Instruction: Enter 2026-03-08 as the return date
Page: home
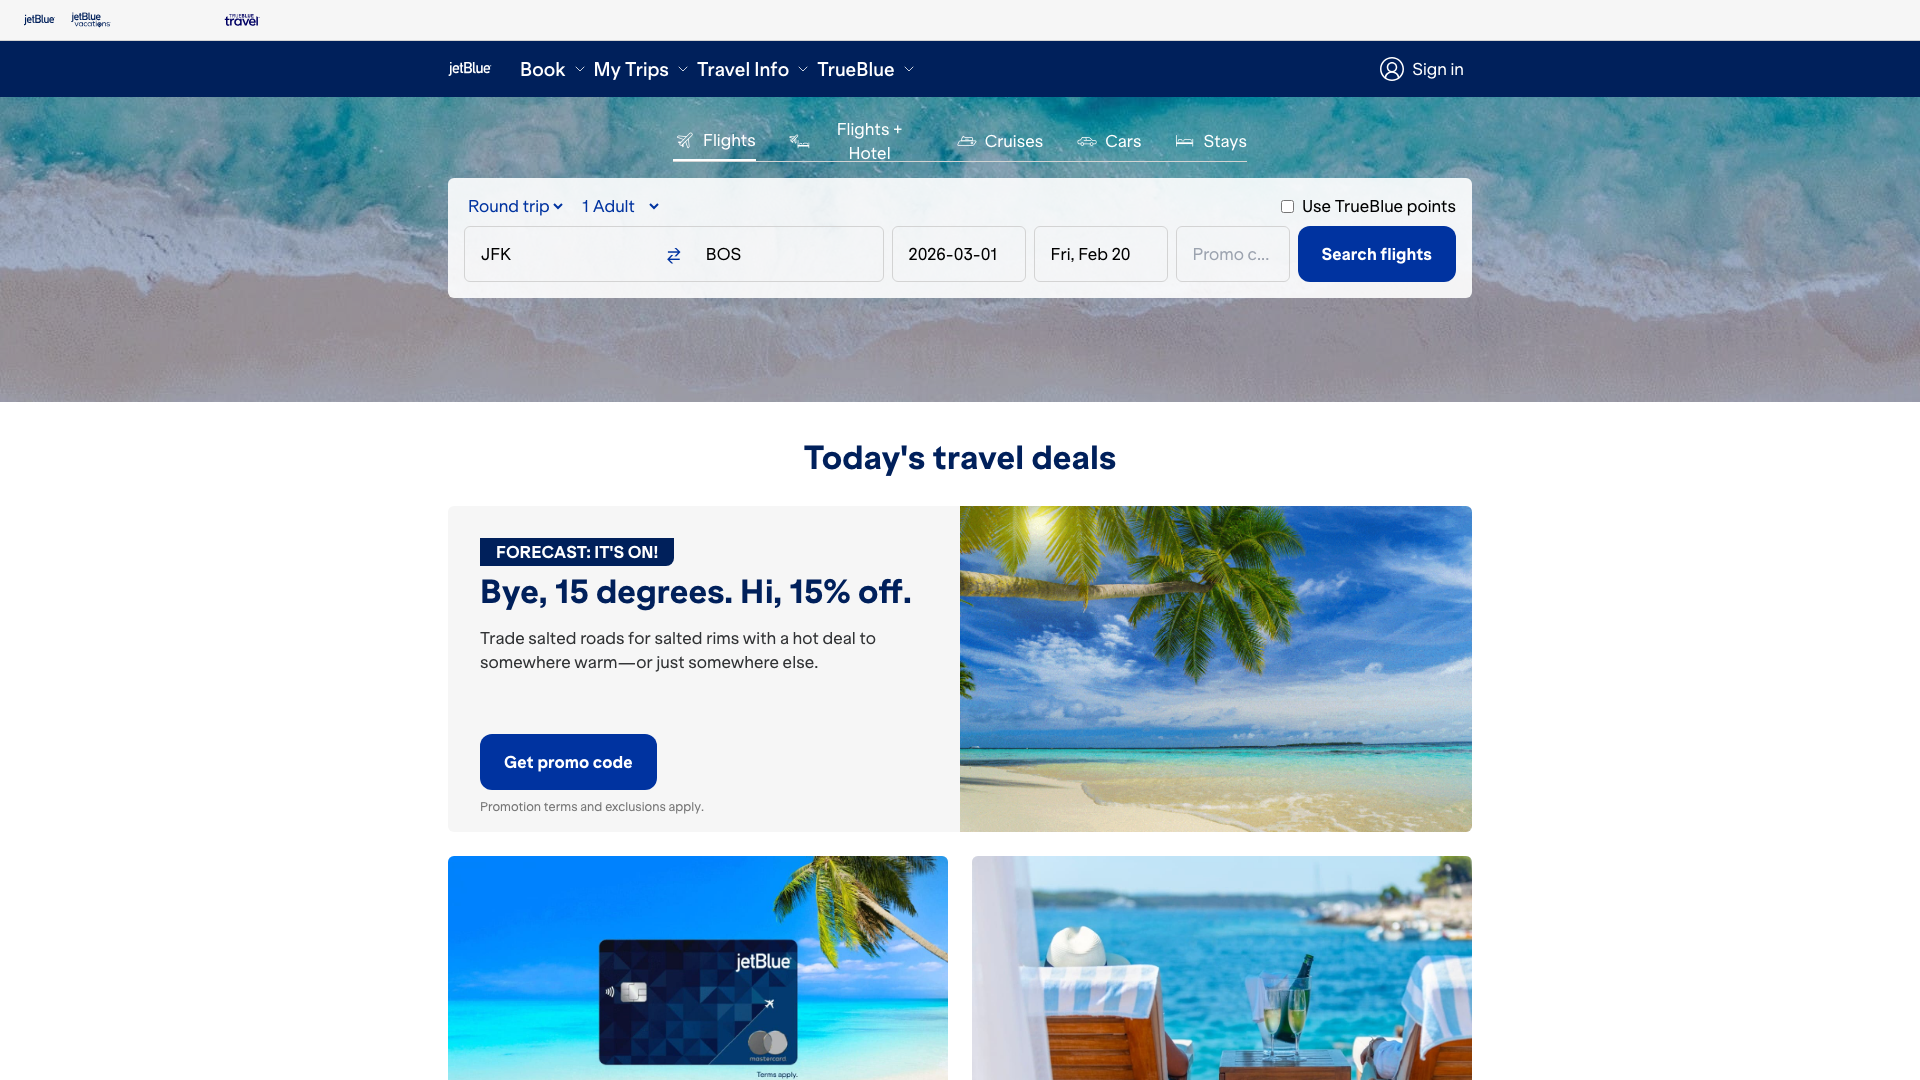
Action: type